Придумайте механическую систему, использующую фундаментальные физические принципы для нахождения в произвольном треугольнике точку $P$, обладающую свойством, что сумма расстояний от этой точки до вершин треугольника минимальна. Можно ли эту систему использовать для минимизации $\textit{взвешенной}$ суммы расстояний (т.е. для нахождения такой точки $O$, что, имея $N$ точек $P_i$, каждая со своим весом $m_i$, сумма $\sum_{i = 1}^{N}m_iOP_i$ была минимальной)?
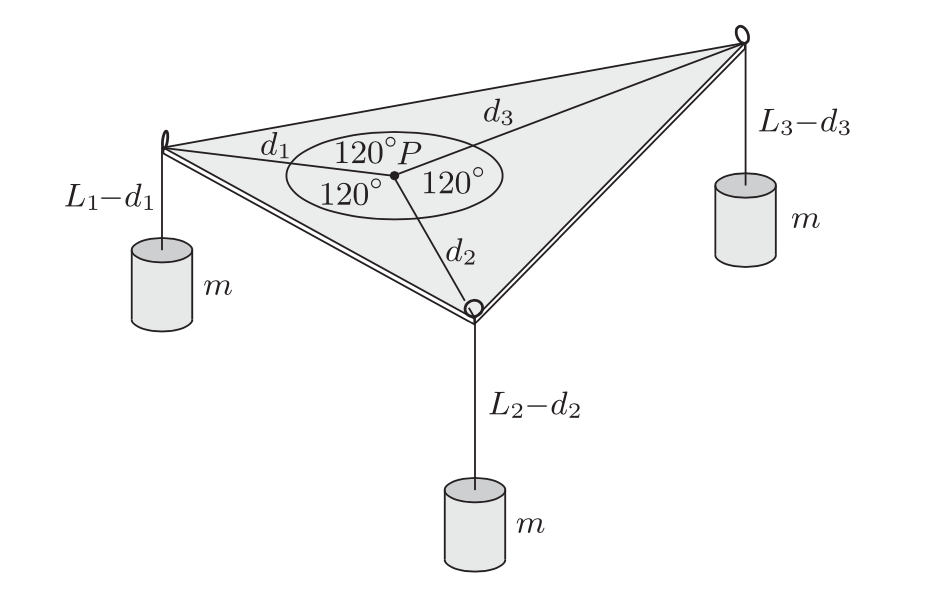

Темы:
T, Механика, Статика, Энергия, 200 задач, Минимум потенциальной энергии